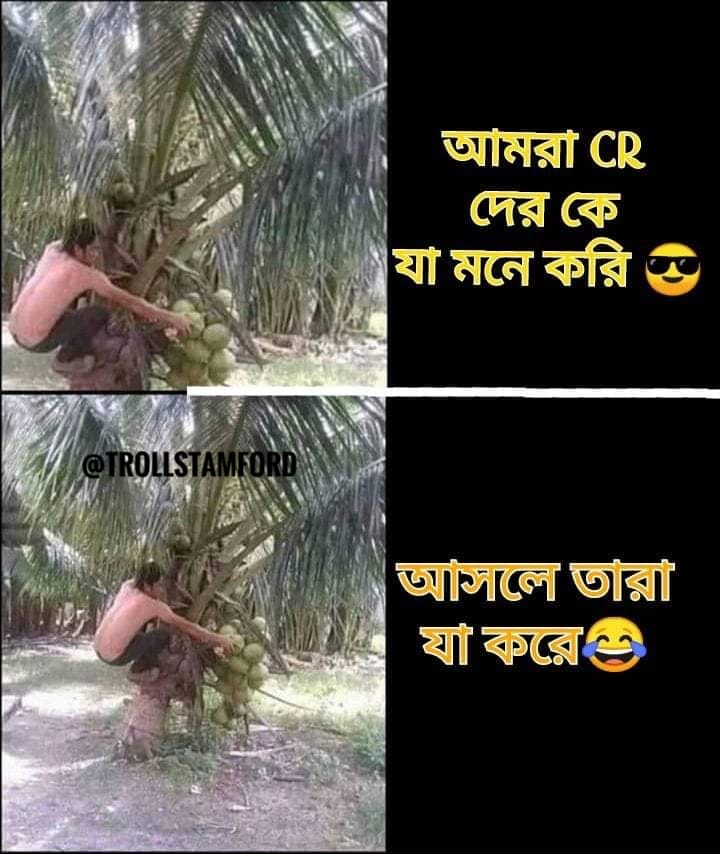
Caption: আমরা CR দের কে যা মনে করি     আসলে তারা যা করে
Label: non-hate